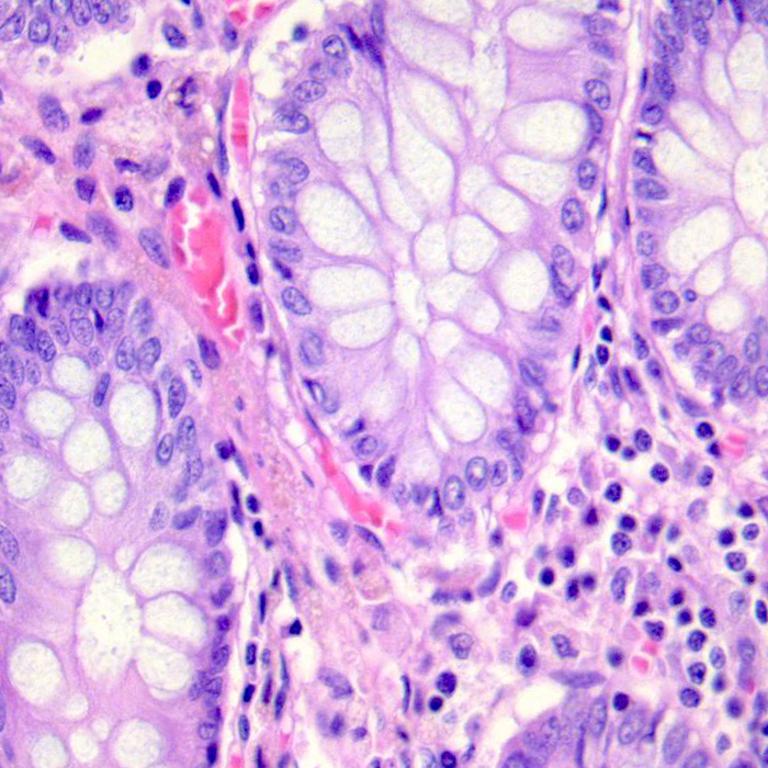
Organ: colon
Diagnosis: benign